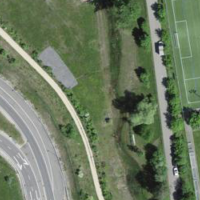
EUNIS habitat code: 57
Species observed at this site:
Cicindela campestris
Gryllus campestris